Field crop: maize
Growth stage: 2
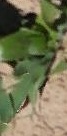
Species: maize